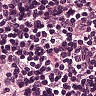
Metastatic tissue present: no